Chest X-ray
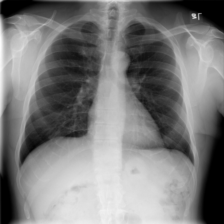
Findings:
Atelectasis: negative
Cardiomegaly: negative
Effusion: negative
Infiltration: negative
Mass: negative
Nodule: negative
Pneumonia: negative
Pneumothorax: negative
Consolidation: negative
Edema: negative
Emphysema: negative
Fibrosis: negative
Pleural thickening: negative
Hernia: negative